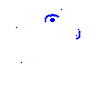
Particle: pion